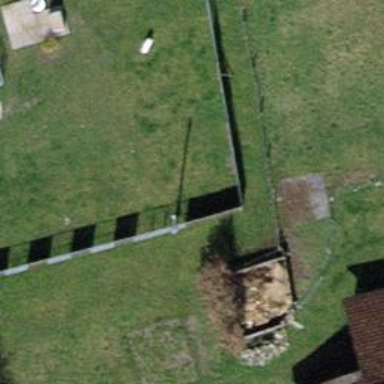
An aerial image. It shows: Fence.